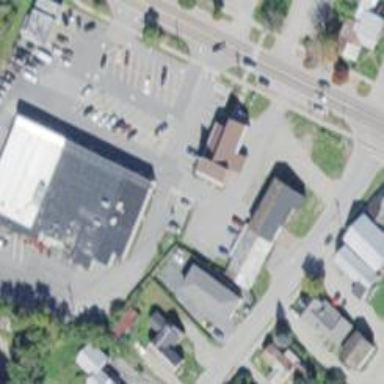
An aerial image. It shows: Post office.